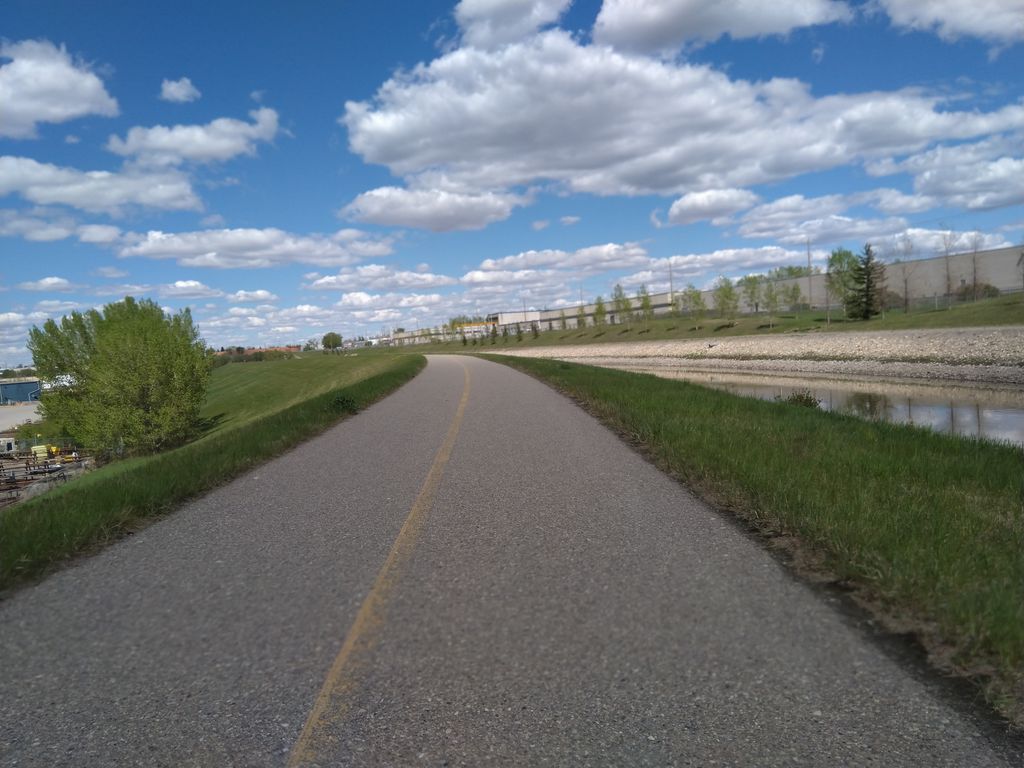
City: calgary